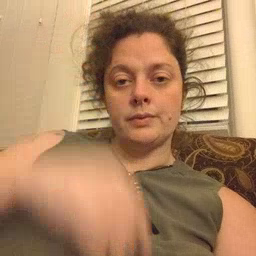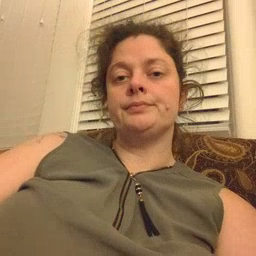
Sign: cowboy